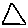
Label: triangle